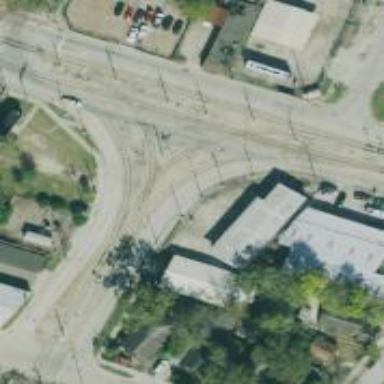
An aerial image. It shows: Crossing for the railway.